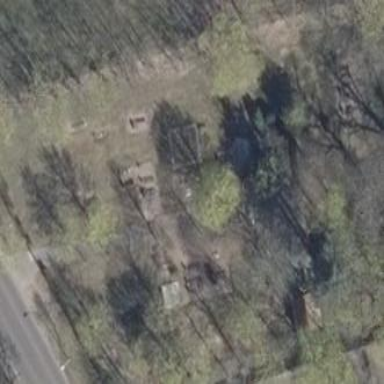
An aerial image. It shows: Cemetery.